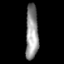
Tissue: skin
Cell type: Others
Senescence score: 0.7486
Nuclear area (px): 679
Mean DAPI intensity: 146.424